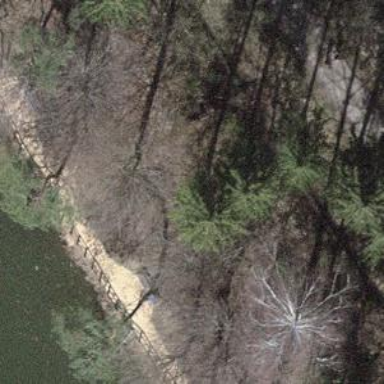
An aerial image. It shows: Bench.